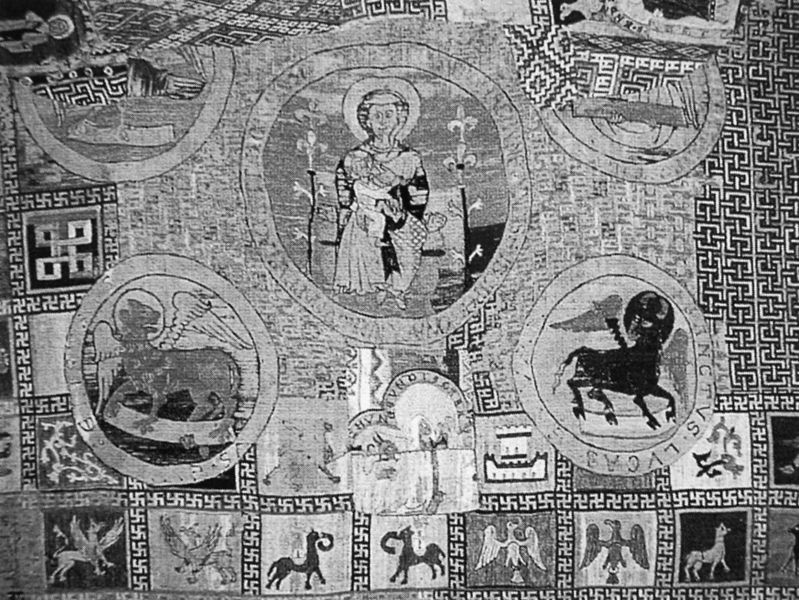
Titel: Pluviale aus dem Gösser Ornat, Stift Göss (Steiermark)
Institution: Wien, Museum für Angewandte Kunst
Schlagwörter: adler, flügel, schwarz, hund, muster, teppich, johannes, vögel, decke, kind, pferde, thron, ornamente, foto, lilie, heiligenschein, christus, jesus, greif, löwe, textil, maria, ziege, markus, widder, evangelisten, lukas, greife